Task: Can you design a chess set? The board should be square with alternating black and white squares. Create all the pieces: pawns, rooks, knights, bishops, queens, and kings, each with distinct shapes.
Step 2874:
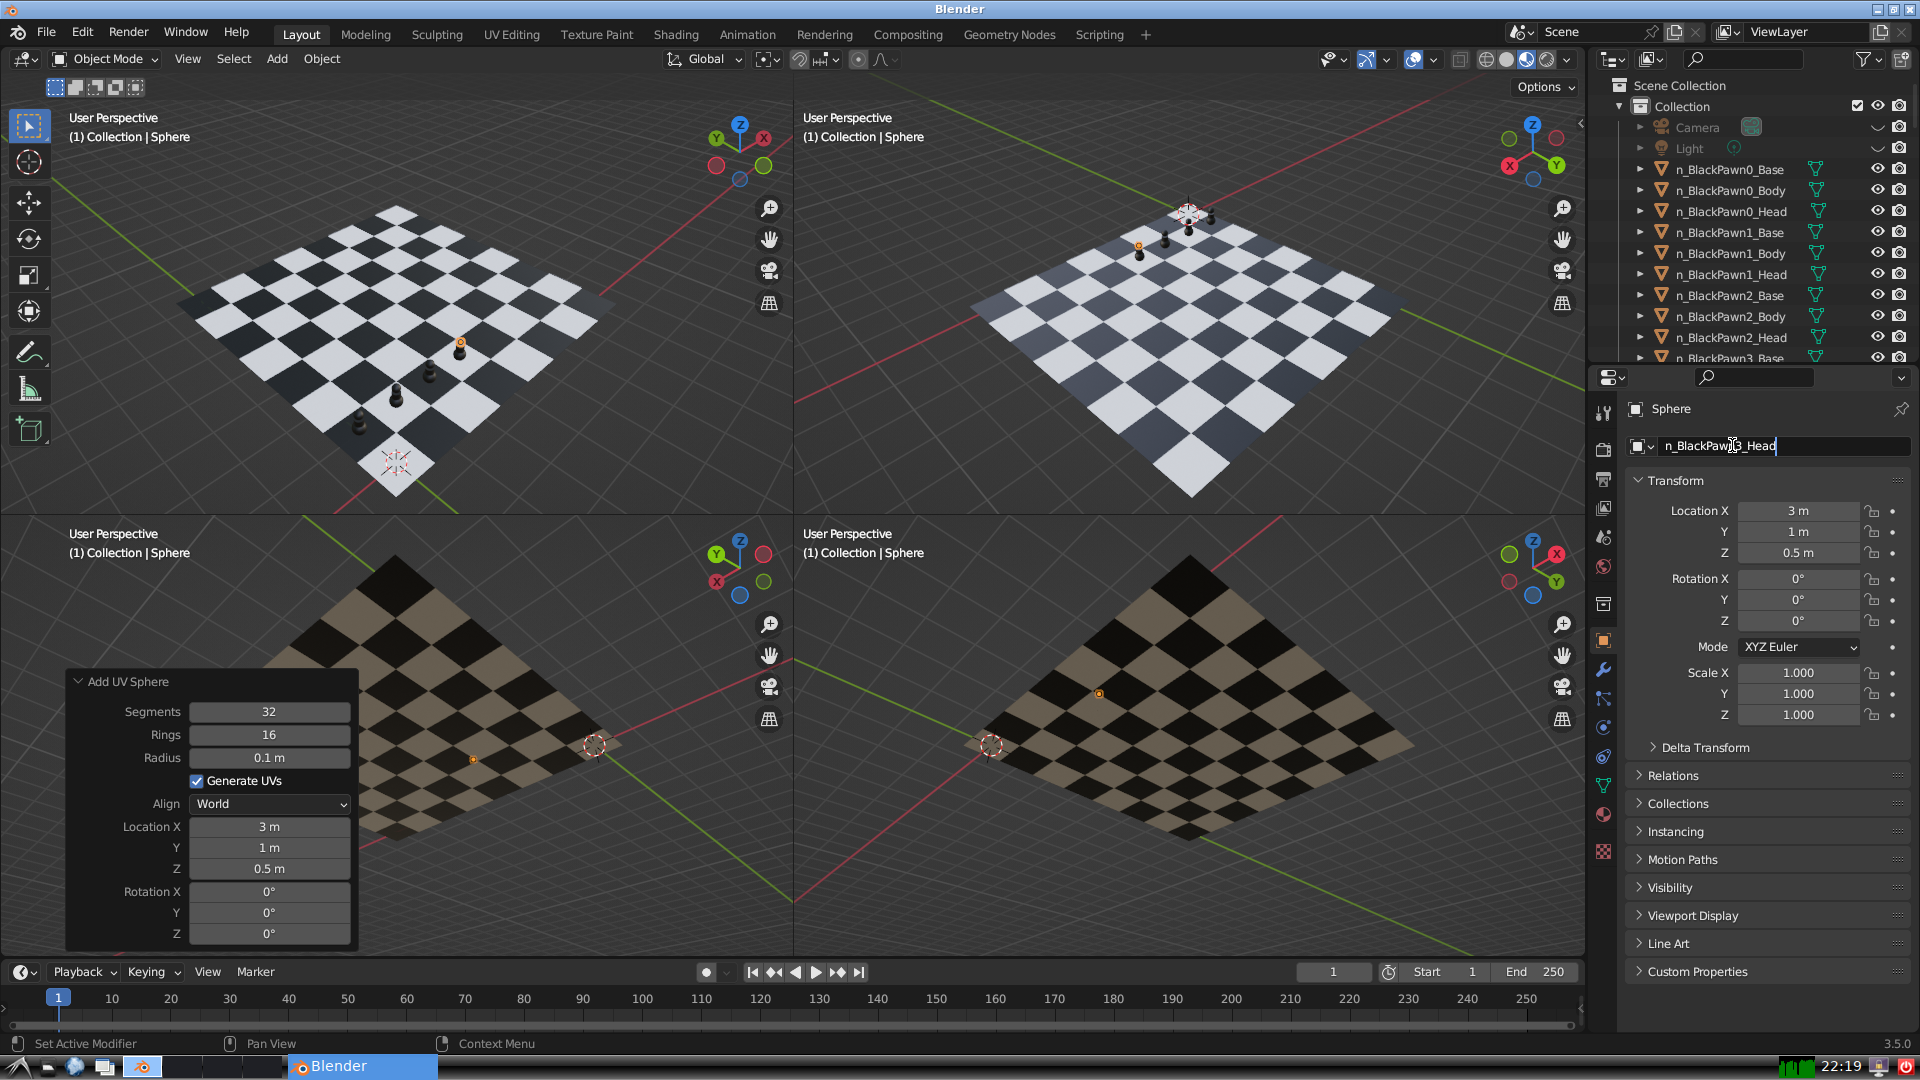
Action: {"key_press": ['Return']}